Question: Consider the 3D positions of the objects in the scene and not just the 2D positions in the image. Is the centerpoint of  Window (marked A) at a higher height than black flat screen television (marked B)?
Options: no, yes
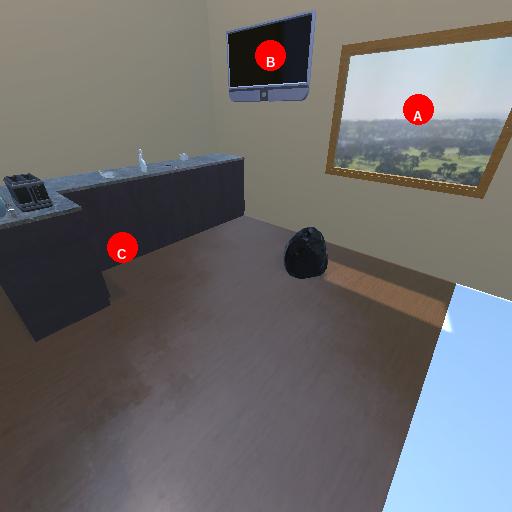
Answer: no